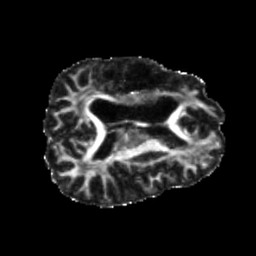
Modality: FA
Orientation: axial
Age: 42
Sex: male
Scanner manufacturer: siemens
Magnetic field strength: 3 T
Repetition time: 5.25 s
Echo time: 0.08 s